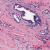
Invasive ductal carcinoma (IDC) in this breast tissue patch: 1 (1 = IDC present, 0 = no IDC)